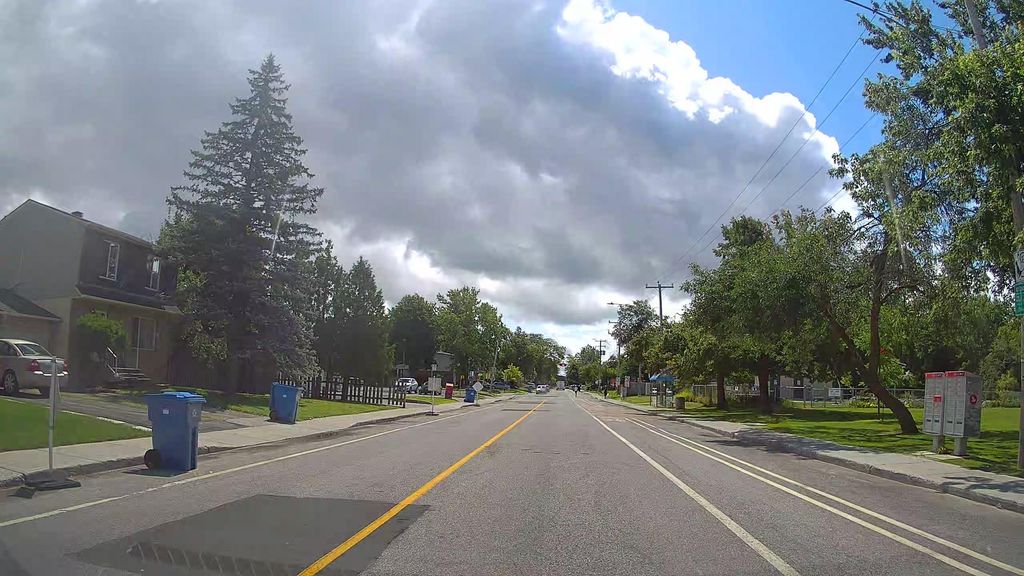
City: montreal